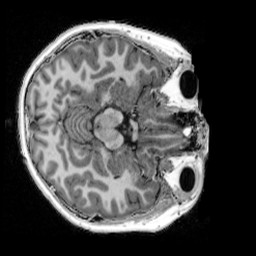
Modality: UNIT1_denoised
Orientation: axial
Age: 11
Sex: male
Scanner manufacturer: siemens
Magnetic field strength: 3 T
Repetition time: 4 s
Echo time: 0.00303 s